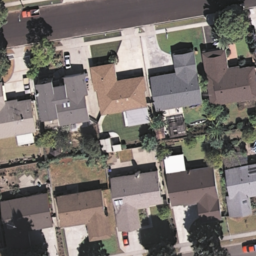
Label: residential